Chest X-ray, PA view. Patient: 10 years old, sex M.
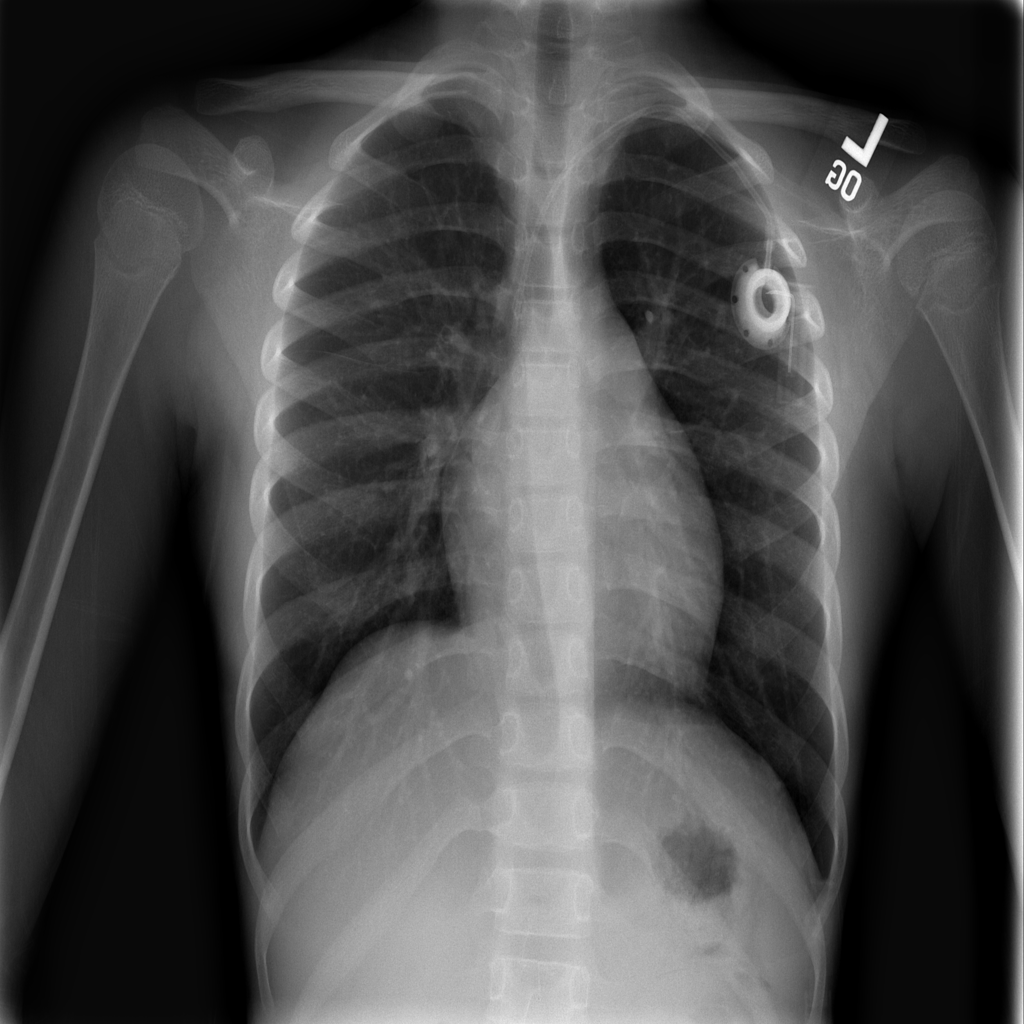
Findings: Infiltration